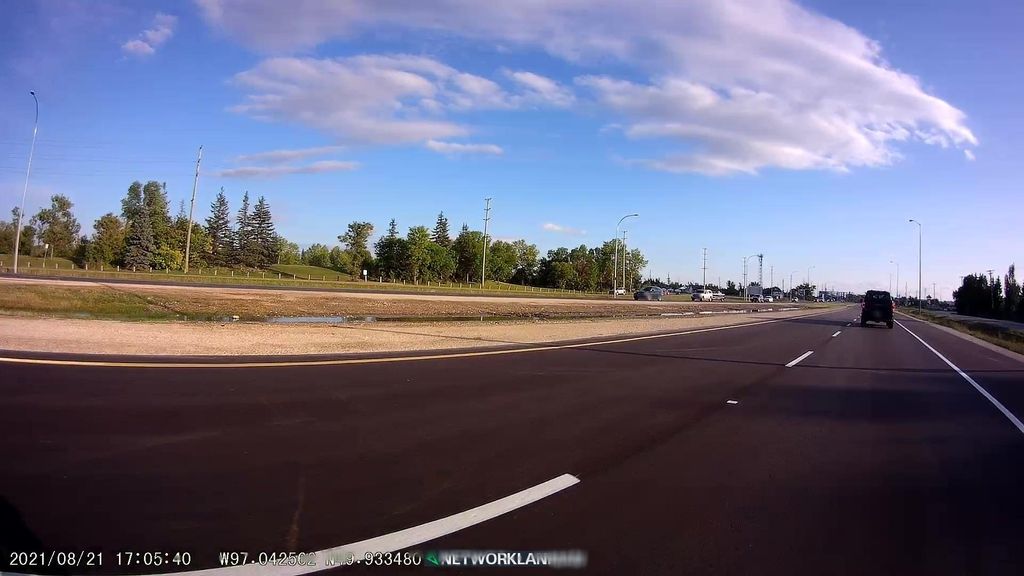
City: winnipeg